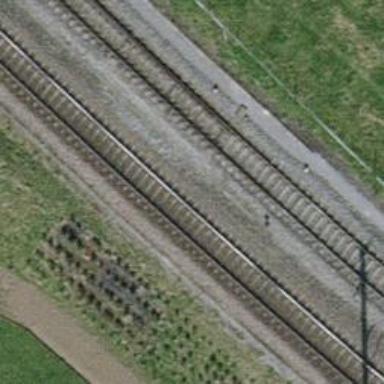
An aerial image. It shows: Railway switch.